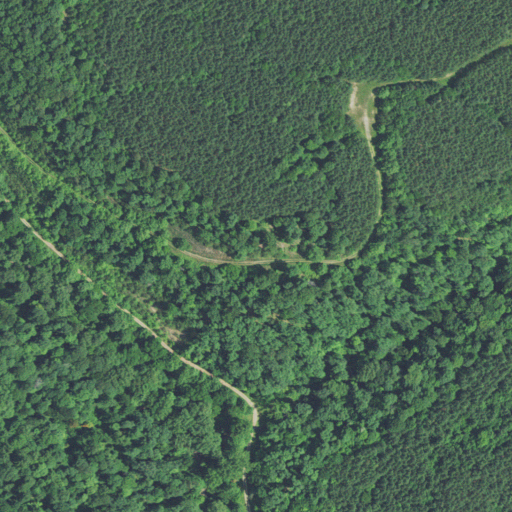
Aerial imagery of valley in West Virginia named Cave Hollow containing deciduous forest, evergreen forest, and open development